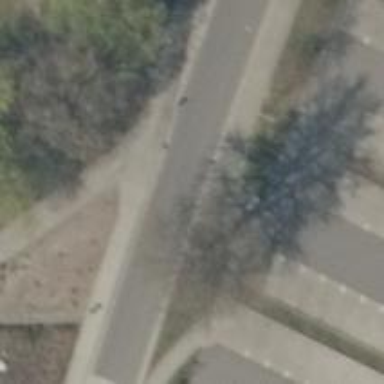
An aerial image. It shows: Unclassified road with asphalt surface. The road has sidewalks on both sides and cycle track.